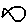
Label: fish